Question:
I just added the animation part and now whenever I click on the duck it does nothing to the score, but when I comment out the animation code and the duck stays still, it increments just fine.
<URL>
Animation:
'''
KeyValue start = new KeyValue(duck.translateXProperty(), 10);
KeyValue end = new KeyValue(duck.translateXProperty(), 400);
KeyFrame startF = new KeyFrame(Duration.ZERO, start);
KeyFrame endF = new KeyFrame(Duration.seconds(10), end);
Timeline tl = new Timeline(startF, endF);
tl.setCycleCount(Timeline.INDEFINITE);
tl.setAutoReverse(true);
tl.play();
'''
Event Handler for Clicks:
'''
scene.setOnMouseClicked(event -> {
if (duck.contains(event.getX(), event.getY())){
//increment score
incrementScore();
scoreDisplay.setText(""+score+"00");
}
});
'''
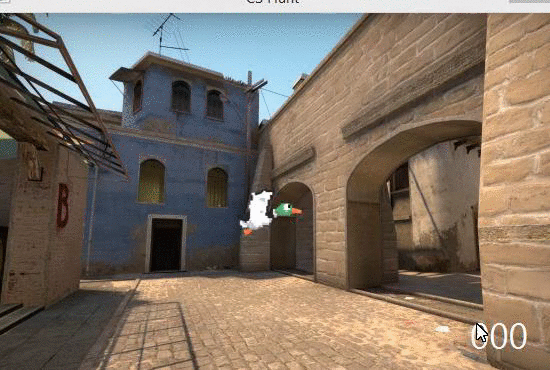
Answer: Based on what you've said in the question and comments:
> when I comment out the animation code and the duck stays still, it increments just fine
> Whenever I click the ducks initial position, it increments the score
I'm guessing that your 'ImageView' (the 'duck')'s bounding box is not getting updated.
---
<URL>:
> This variable can be used to alter the location of a node , which makes it useful for animating a node's location.
This means that the image itself moves, and the 'duck' is still considered to be at its initial position, so the 'contains()' method wouldn't work. You'll have to find a different way of figuring out clicks
---
Perhaps what you could do is use the <URL>', it seems like it'll get the current offset of the visual duck from the geometry duck:
'''
scene.setOnMouseClicked(event -> {
double rawMouseX = event.getX();
double rawMouseY = event.getY();
double normalizedMouseX = rawMouseX - duck.getTranslateX();
double normalizedMouseY = rawMouseY - duck.getTranslateY();
if (duck.contains(normalizedMouseX, normalizedMouseY)){
//increment score
incrementScore();
scoreDisplay.setText(""+score+"00");
}
});
'''
---
: I have no experience with JavaFX, I'm going mainly off of vanilla Java experience